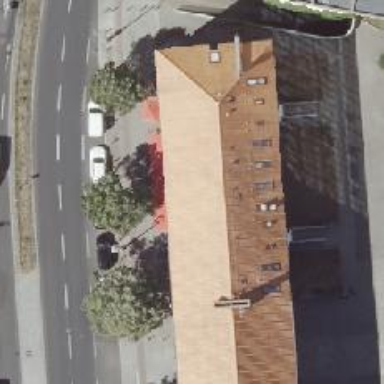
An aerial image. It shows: Restaurant.